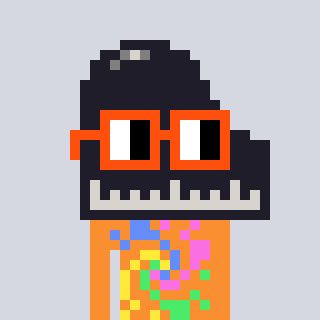
a pixel art character with square orange glasses, a piano-shaped head and a orange-colored body on a cool background